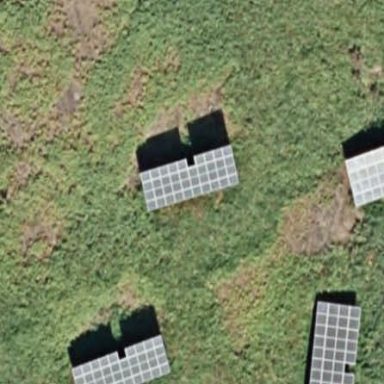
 consisting of solar photovoltaic panels."